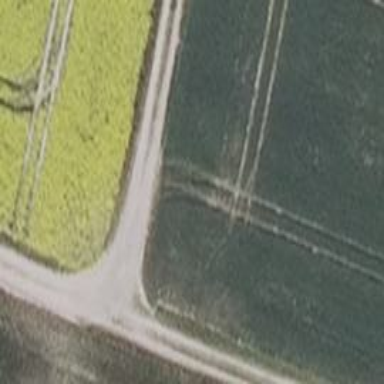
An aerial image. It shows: Track road with grade3 tracktype.